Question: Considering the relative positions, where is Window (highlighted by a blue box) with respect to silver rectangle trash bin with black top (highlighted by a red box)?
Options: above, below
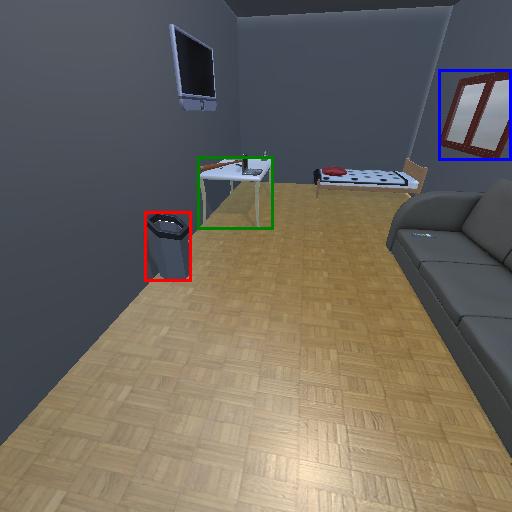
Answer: above